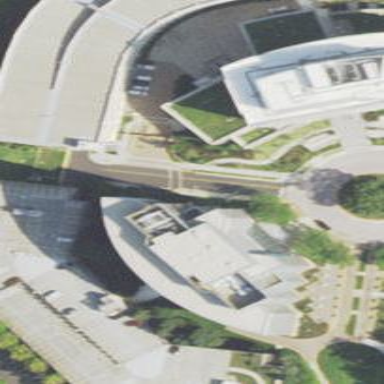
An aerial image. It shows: Government office building.